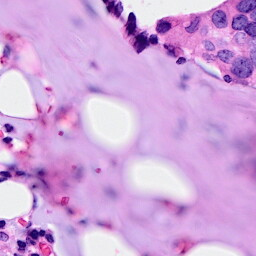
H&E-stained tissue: Breast